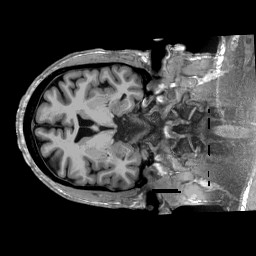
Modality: T1w
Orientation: axial
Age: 45
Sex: male